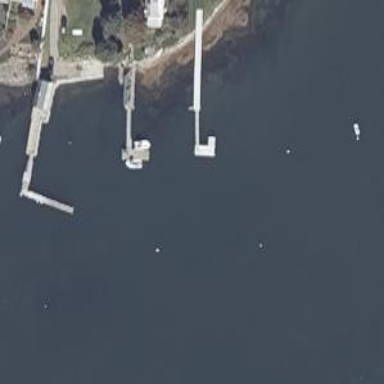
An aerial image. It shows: Man-made pier.